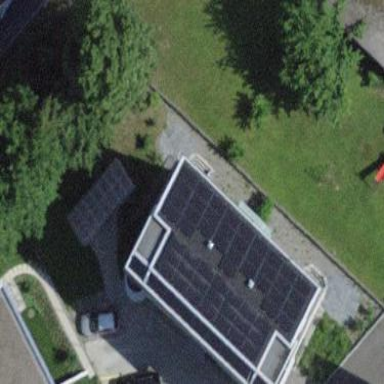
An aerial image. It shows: Solar power generator.